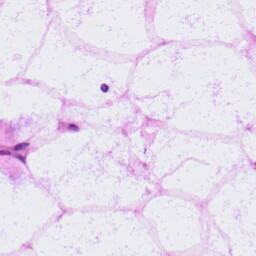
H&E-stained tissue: LymphNode